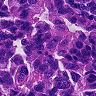
Metastatic tissue present: yes